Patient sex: M
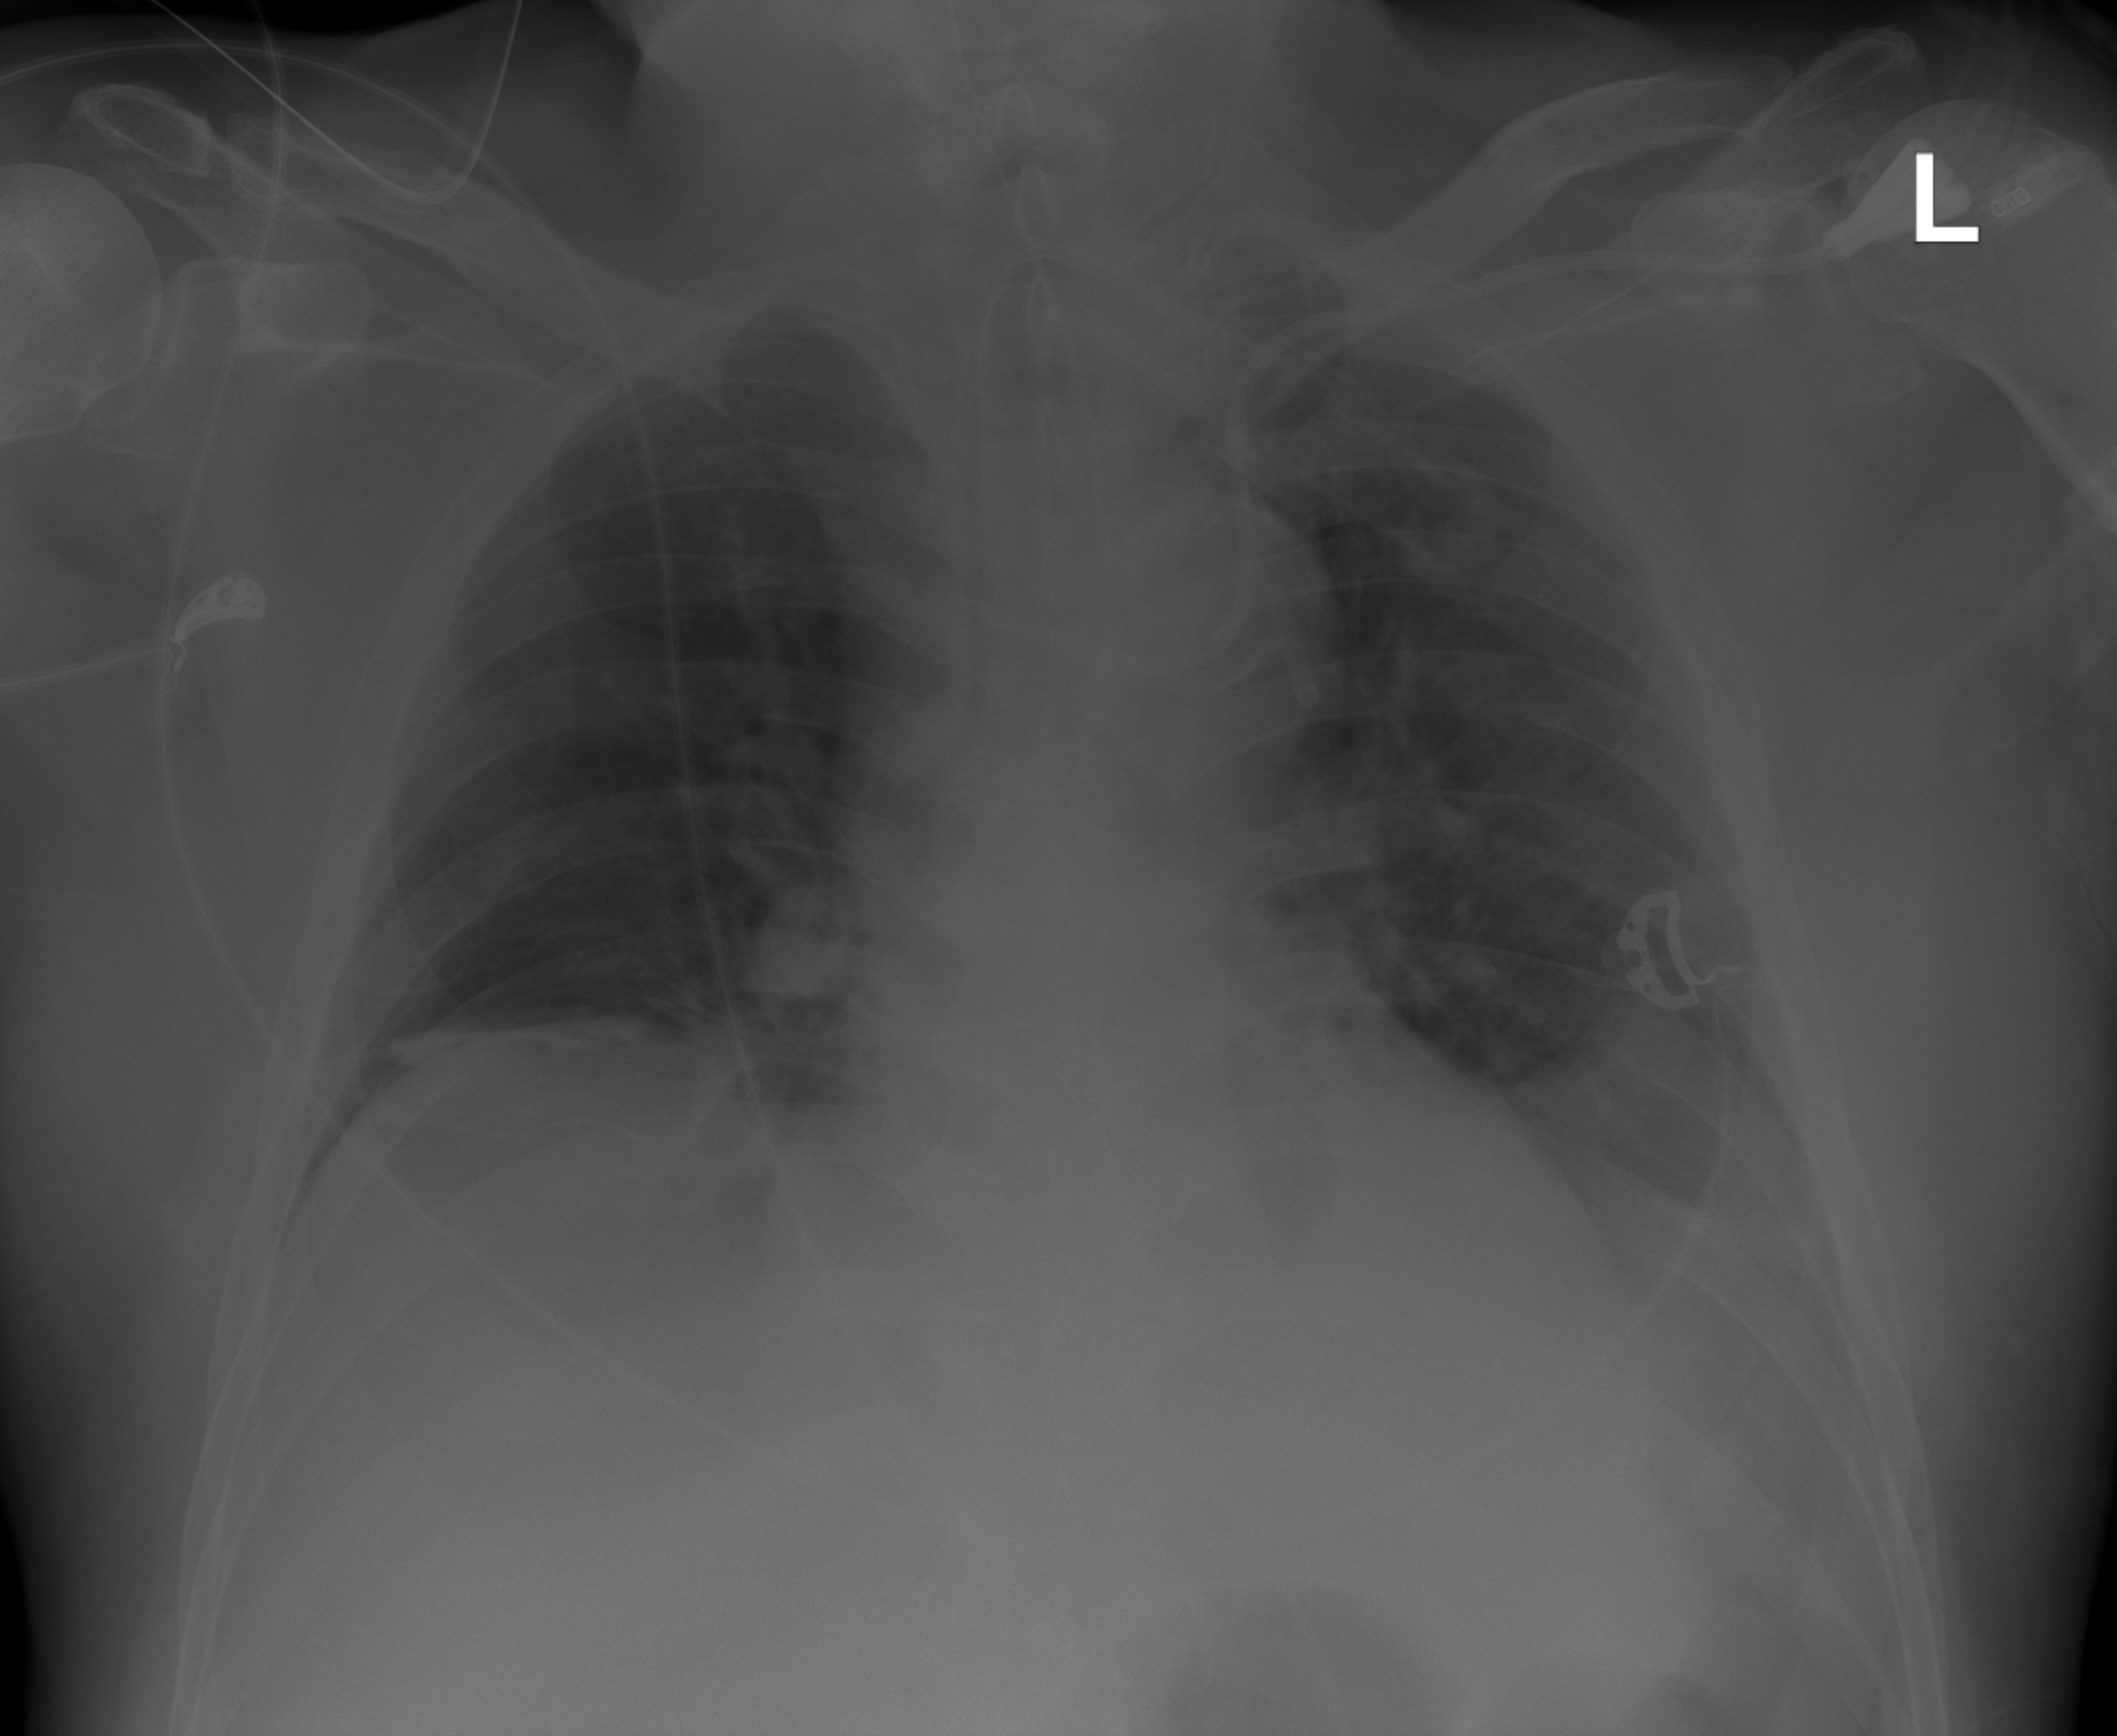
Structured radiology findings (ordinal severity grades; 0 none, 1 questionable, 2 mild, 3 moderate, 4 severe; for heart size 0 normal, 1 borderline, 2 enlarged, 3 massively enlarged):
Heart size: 0
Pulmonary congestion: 0
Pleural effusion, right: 0
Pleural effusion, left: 2
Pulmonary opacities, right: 0
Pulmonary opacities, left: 0
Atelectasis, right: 2
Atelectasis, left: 2